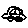
Label: car